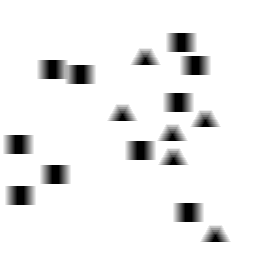
Squares: 10
Triangles: 6
Stars: 0
Total shapes: 16